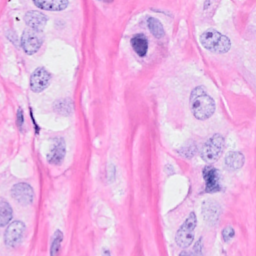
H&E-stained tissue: Breast